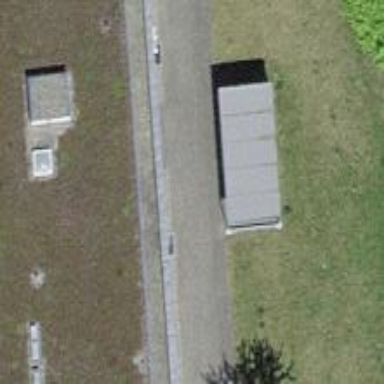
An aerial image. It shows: Bicycle parking area.